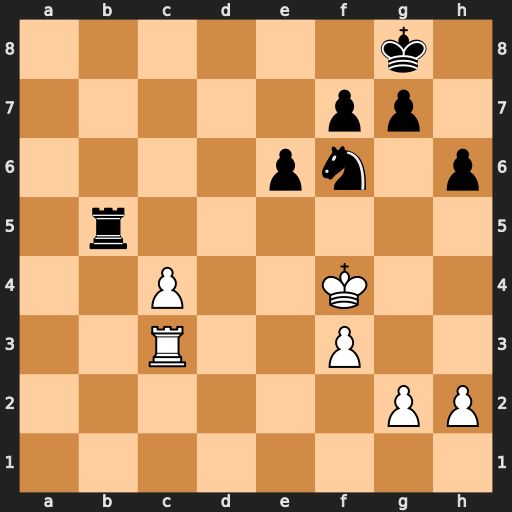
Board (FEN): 6k1/5pp1/4pn1p/1r6/2P2K2/2R2P2/6PP/8
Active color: w
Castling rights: -
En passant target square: -
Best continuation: cxb5 Nd5+ Ke5 Nxc3 b6